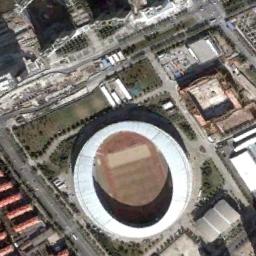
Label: stadium